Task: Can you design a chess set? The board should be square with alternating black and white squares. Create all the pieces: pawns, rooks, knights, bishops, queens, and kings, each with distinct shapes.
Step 2459:
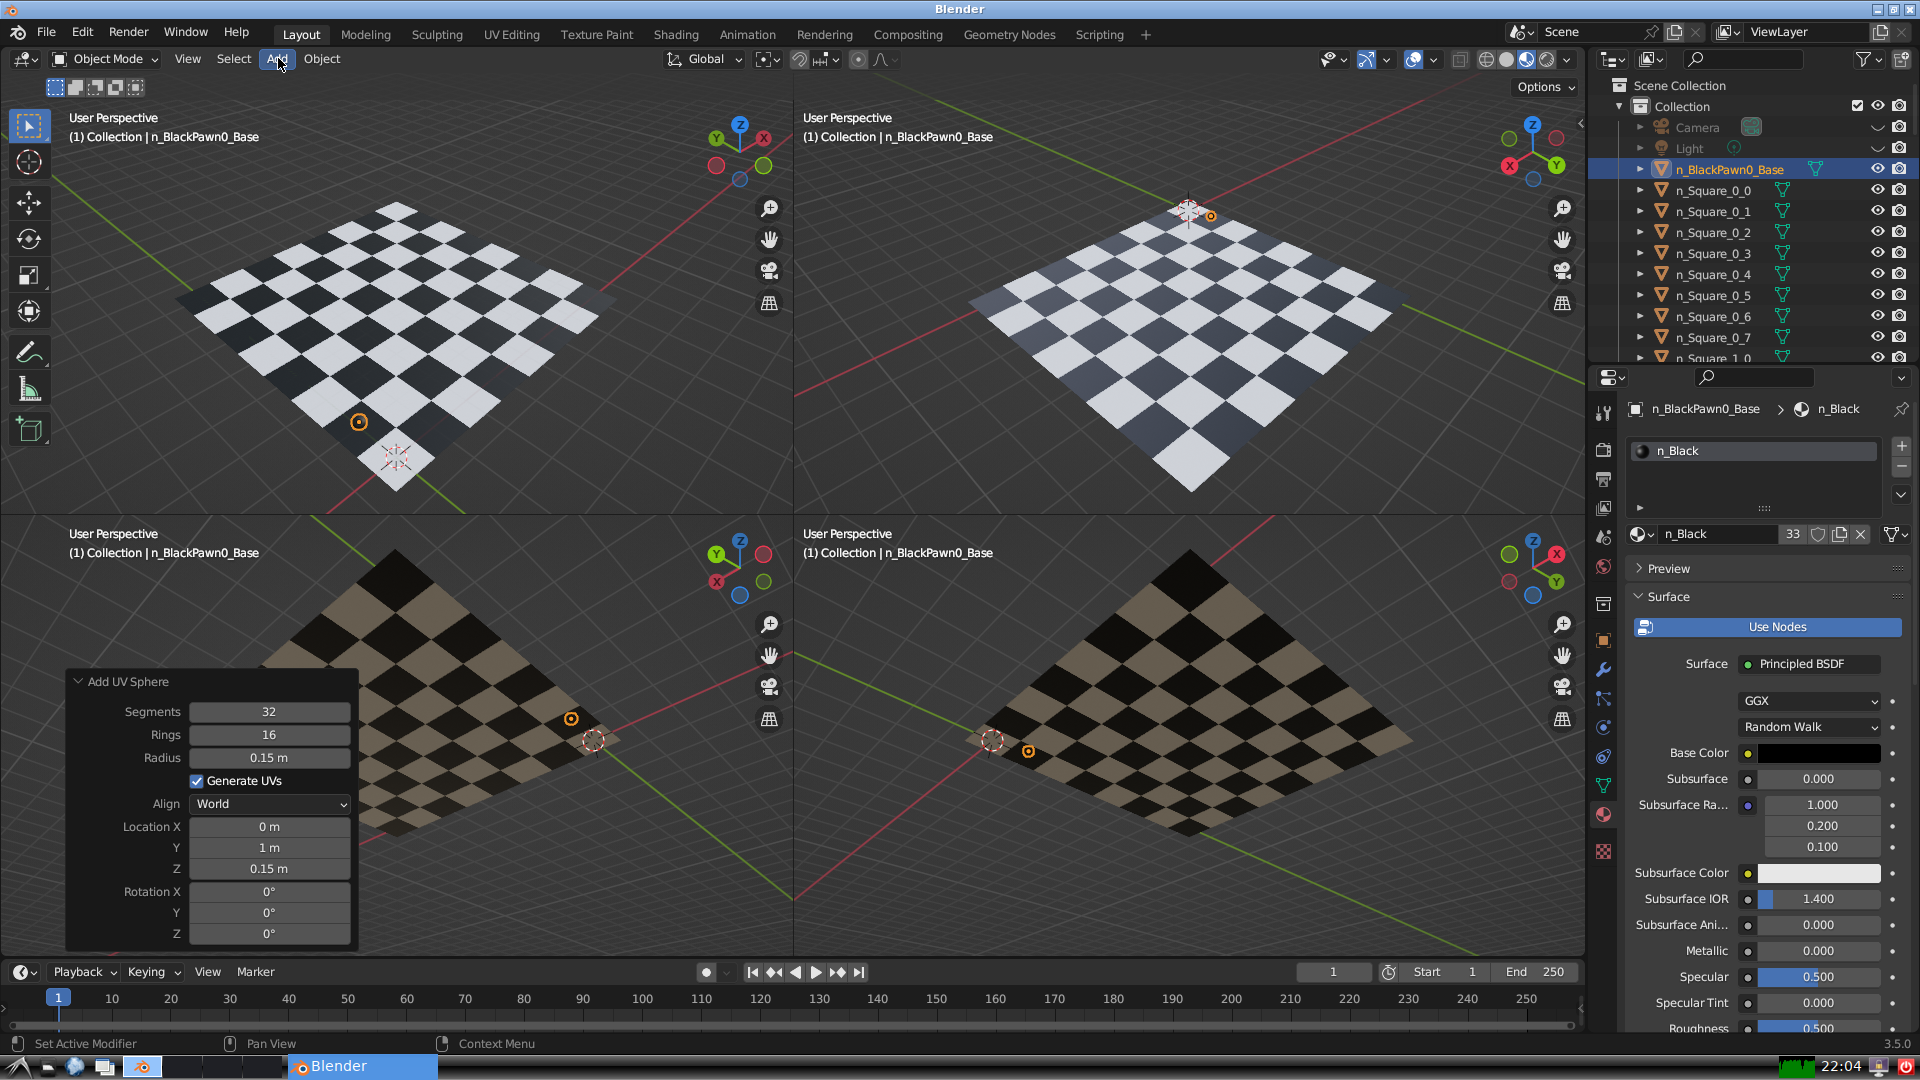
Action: click: no